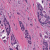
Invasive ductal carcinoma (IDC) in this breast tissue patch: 1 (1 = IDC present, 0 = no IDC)